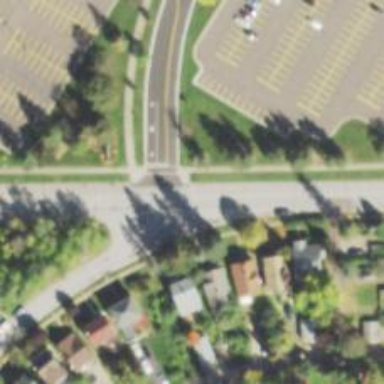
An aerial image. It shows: Uncontrolled road crossing.